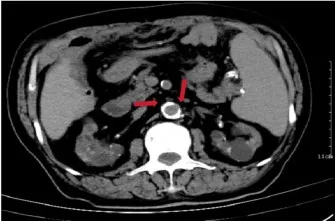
Abdominal CT imaging. CT on the recovery phase (after taking rifampicin and doxycycline orally for 1 week) showed the inflammation around the abdominal aorta had well-absorbed (arrows).
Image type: radiology (ct)